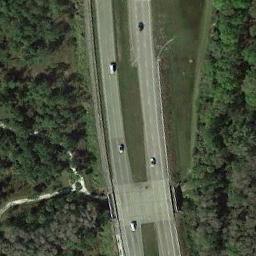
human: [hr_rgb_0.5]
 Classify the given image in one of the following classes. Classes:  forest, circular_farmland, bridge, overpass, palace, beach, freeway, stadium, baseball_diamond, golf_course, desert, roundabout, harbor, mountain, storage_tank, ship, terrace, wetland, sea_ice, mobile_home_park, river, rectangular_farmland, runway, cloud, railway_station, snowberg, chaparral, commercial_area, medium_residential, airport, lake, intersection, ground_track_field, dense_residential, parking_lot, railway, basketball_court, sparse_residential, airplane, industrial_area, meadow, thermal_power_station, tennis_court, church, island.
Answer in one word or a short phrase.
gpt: freeway